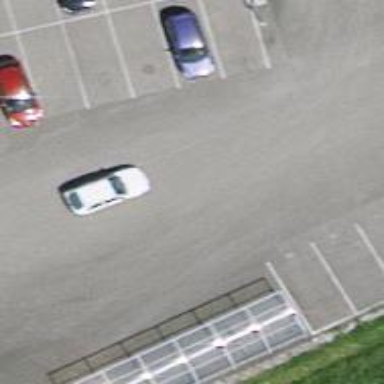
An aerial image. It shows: Paved parking aisle designated as service road.